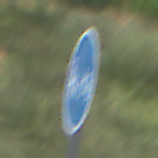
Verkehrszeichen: GetrennterRadUndGehwegRadwegRechts
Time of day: Midday
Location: Outdoor (Nature)
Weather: PartlyCloudy
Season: NotSpecified
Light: Natural